【题型】证明题　【知识点】解析几何　【难度】hard
已知双曲线 $C: x^2 - \frac{y^2}{b^2} = 1(b > 0)$ 的左、右焦点分别为 $F_1$, $F_2$, $A$ 是 $C$ 的左
顶点, $C$ 的离心率为 2. 设过 $F_2$ 的直线 $l$ 交 $C$ 的右支于 $P$、$Q$ 两点, 其中 $P$ 在第一象限.

(1) 求 $C$ 的标准方程;

(2) 若直线 $AP$、$AQ$ 分别交直线 $x = \frac{1}{2}$ 于 $M$、$N$ 两点, 证明: $\overrightarrow{MF_2} \cdot \overrightarrow{NF_2}$ 为定值;

(3) 是否存在常数 $\lambda$, 使得 $\angle PF_2A = \lambda \angle PAF_2$ 恒成立? 若存在, 求出 $\lambda$ 的值; 否则, 说明理由.
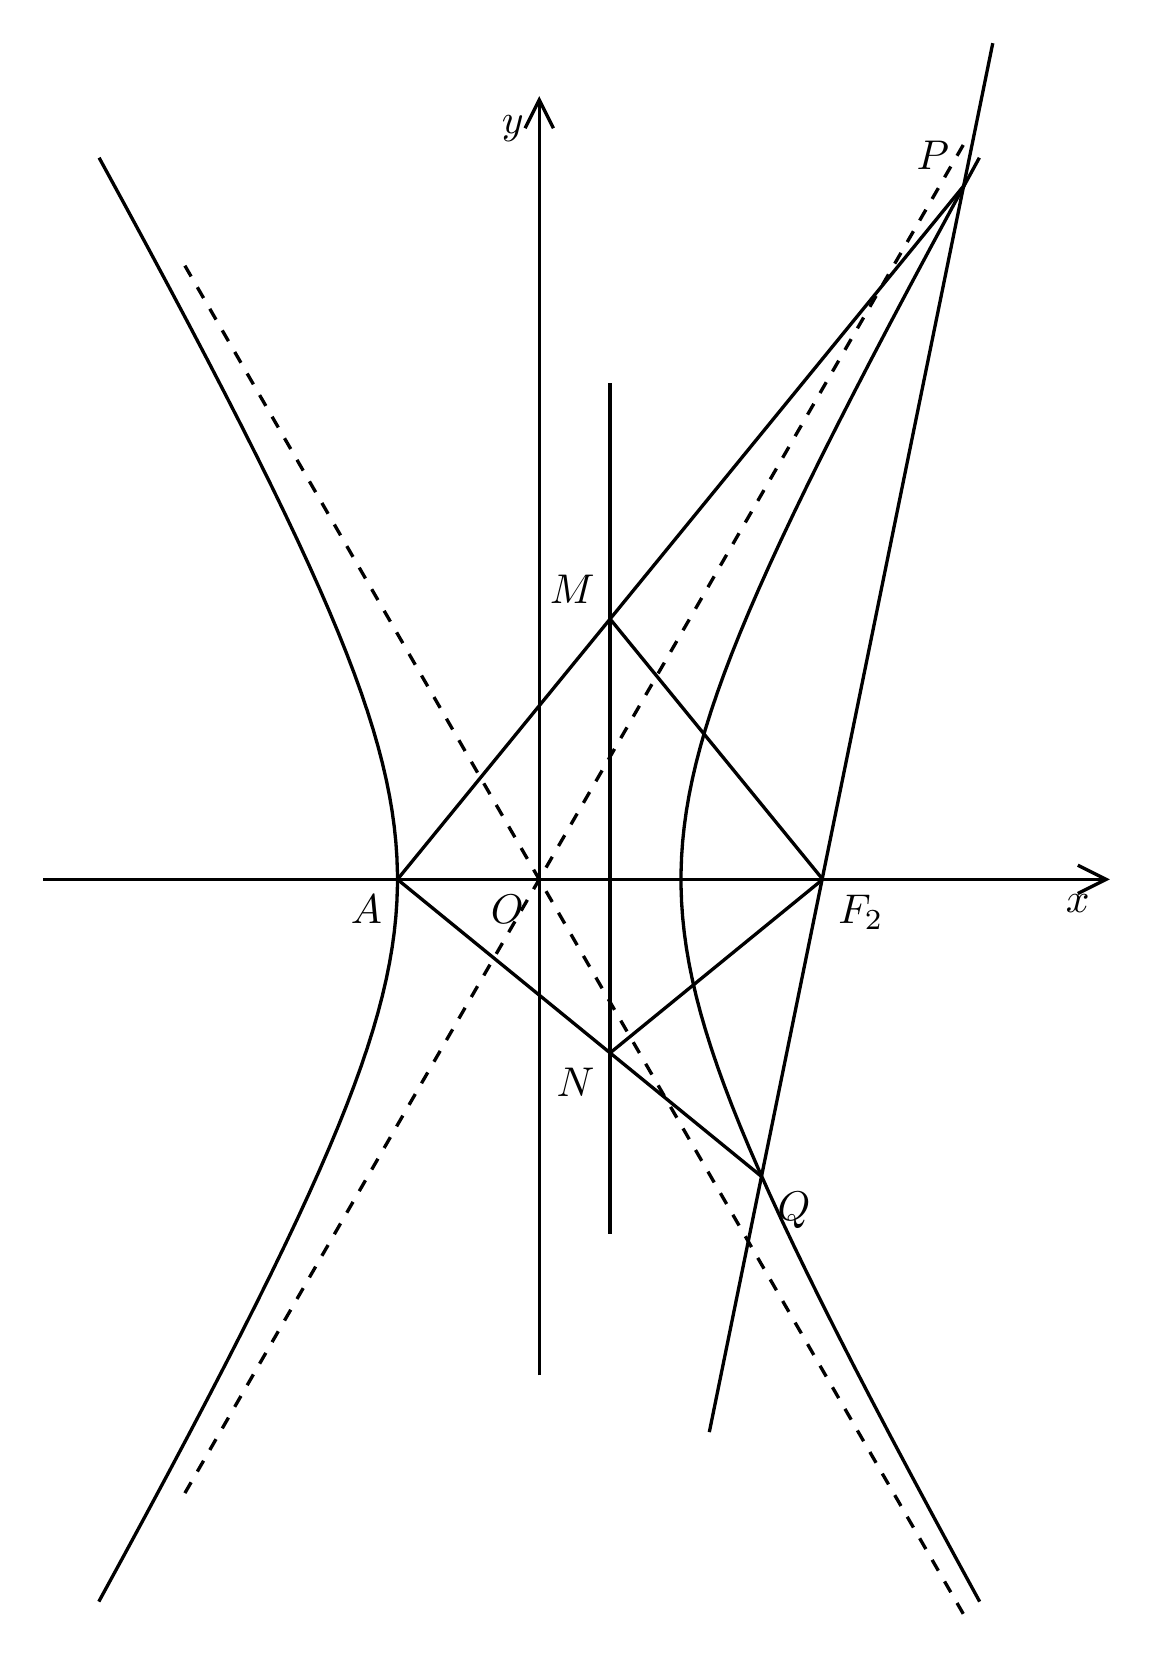
【解答】
【答案】 (1) $x^2 - \frac{y^2}{3} = 1$;

(2) 证明见解析;

(3) 存在 $\lambda = 2$, 理由见解析.

【知识点】 双曲线中的定值问题、双曲线中存在定点满足某条件问题、根据 $a$、$b$、$c$ 求双曲线的标准方程

【分析】 (1) 根据离心率, 以及 $a$, 结合 $b^2 = c^2 - a^2$, 即可求得曲线 $C$ 方程;

(2) 设出直线 $PQ$ 的方程, 联立双曲线方程, 得到关于点 $P, Q$ 坐标的韦达定理; 再分别求得 $AP, AQ$ 的方程,

以及点 $M, N$ 的坐标, 利用数量积的坐标运算, 即可证明;

(3) 求得直线 $PQ$ 不存在斜率时满足的 $\lambda$, 当斜率存在时, 将所求问题, 转化为直线 $PA, PF_2$ 斜率之间的关
系, 结合点 $P$ 的坐标满足曲线 $C$ 方程, 求解即可.

【详解】 (1) 由题可得 $a=1, \frac{c}{a}=2$, 故可得 $c=2$, 则 $b^2 = c^2 - a^2 = 4 - 1 = 3$,

故 $C$ 的标准方程为 $x^2 - \frac{y^2}{3} = 1$.

(2) 由 (1) 中所求可得点 $A$, $F_2$ 的坐标分别为 $(-1,0), (2,0)$,

又双曲线渐近线为 $y = \pm\sqrt{3}x$, 显然直线 $PQ$ 的斜率不为零,

故设其方程为 $x = my + 2, \left(m \neq \pm\frac{\sqrt{3}}{3}\right)$,

联立双曲线方程 $x^2 - \frac{y^2}{3} = 1$ 可得: $(3m^2 - 1)y^2 + 12my + 9 = 0$,

设点 $P, Q$ 的坐标分别为 $(x_1, y_1), (x_2, y_2)$,

则 $y_1 + y_2 = -\frac{12m}{3m^2 - 1}, y_1y_2 = \frac{9}{3m^2 - 1}$,

$x_1 + x_2 = m(y_1 + y_2) + 4 = -\frac{4}{3m^2 - 1}$,

$x_1x_2 = m^2y_1y_2 + 2m(y_1 + y_2) + 4 = \frac{-3m^2 - 4}{3m^2 - 1}$;

又直线 $AP$ 方程为: $y = \frac{y_1}{x_1 + 1}(x + 1)$, 令 $x = \frac{1}{2}$, 则 $y = \frac{3}{2} \cdot \frac{y_1}{x_1 + 1}$,

故点 $M$ 的坐标为 $\left(\frac{1}{2}, \frac{3}{2}\frac{y_1}{x_1 + 1}\right)$;

直线 $AQ$ 方程为: $y = \frac{y_2}{x_2 + 1}(x + 1)$, 令 $x = \frac{1}{2}$, 则 $y = \frac{3}{2} \cdot \frac{y_2}{x_2 + 1}$,

故点 $N$ 的坐标为 $\left(\frac{1}{2}, \frac{3}{2}\frac{y_2}{x_2 + 1}\right)$;

则 $\overrightarrow{MF_2} \cdot \overrightarrow{NF_2} = \left(\frac{3}{2}, -\frac{3}{2}\frac{y_1}{x_1 + 1}\right) \cdot \left(\frac{3}{2}, -\frac{3}{2}\frac{y_2}{x_2 + 1}\right)$

$= \frac{9}{4} + \frac{9}{4}\frac{y_1y_2}{x_1x_2 + x_1 + x_2 + 1} = \frac{9}{4} + \frac{9}{4}\frac{\frac{9}{3m^2 - 1}}{\frac{-3m^2 - 4}{3m^2 - 1} - \frac{4}{3m^2 - 1} + 1}$

$= \frac{9}{4} + \frac{9}{4} \cdot \frac{9}{-9} = 0$,

故 $\overrightarrow{MF_2} \cdot \overrightarrow{NF_2}$ 为定值 0.

(3) 当直线 $PQ$ 斜率不存在时,

对曲线 $C: x^2 - \frac{y^2}{3} = 1$, 令 $x = 2$, 解得 $y = \pm 3$,

故点 $P$ 的坐标为 $(2, 3)$, 此时 $\angle PF_2A = 90^\circ$,

在三角形 $PF_2A$ 中, $|AF_2| = 3, |PF_2| = 3$, 故可得 $\angle PAF_2 = 45^\circ$,

则存在常数 $\lambda = 2$, 使得 $\angle PF_2A = 2\angle PAF_2$ 成立;

当直线 $PQ$ 斜率存在时,

不妨设点 $P$ 的坐标为 $(x, y)$, $x \neq 2$, 直线 $PF_2$ 的倾斜角为 $\alpha$, 直线 $PA$ 的倾斜角为 $\beta$,

则 $\angle PF_2A = \pi - \alpha$, $\angle PAF_2 = \beta$,

假设存在常数 $\lambda = 2$, 使得 $\angle PF_2A = 2\angle PAF_2$ 成立, 即 $\pi - \alpha = 2\beta$,

则一定有: $\tan(\pi - \alpha) = -\tan \alpha = \tan 2\beta = \frac{2\tan \beta}{1 - \tan^2 \beta}$, 也即 $-k_{PF_2} = \frac{2k_{PA}}{1 - k_{PA}^2}$;

又 $-k_{PF_2} = -\frac{y}{x - 2}$; $\frac{2k_{PA}}{1 - k_{PA}^2} = \frac{2\frac{y}{x + 1}}{1 - \frac{y^2}{(x + 1)^2}} = \frac{2y(x + 1)}{(x + 1)^2 - y^2}$;

又点 $P$ 的坐标满足 $x^2 - \frac{y^2}{3} = 1$, 则 $y^2 = 3x^2 - 3$,

故 $\frac{2k_{PA}}{1 - k_{PA}^2} = \frac{2y(x + 1)}{(x + 1)^2 - y^2} = \frac{2y(x + 1)}{(x + 1)^2 - 3x^2 + 3}$

$= \frac{2y(x + 1)}{-2x^2 + 2x + 4} = \frac{2y(x + 1)}{-2(x - 2)(x + 1)} = -\frac{y}{x - 2}$

$= -k_{PF_2}$;

故假设成立, 存在实数常数 $\lambda = 2$, 使得 $\angle PF_2A = 2\angle PAF_2$ 成立;

综上所述, 存在常数 $\lambda = 2$, 使得 $\angle PF_2A = 2\angle PAF_2$ 恒成立.

【点睛】 关键点点睛: 本题考察双曲线中定值以及存在常数满足条件的问题; 其中第二问证明的关键是能
够快速, 准确的进行计算; 第三问处理的关键是要投石问路, 找到特殊情况下的参数值, 再验证非特殊情
况下依旧成立, 同时还要注意本小题中把角度关系, 转化为斜率关系; 属综合困难题.